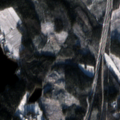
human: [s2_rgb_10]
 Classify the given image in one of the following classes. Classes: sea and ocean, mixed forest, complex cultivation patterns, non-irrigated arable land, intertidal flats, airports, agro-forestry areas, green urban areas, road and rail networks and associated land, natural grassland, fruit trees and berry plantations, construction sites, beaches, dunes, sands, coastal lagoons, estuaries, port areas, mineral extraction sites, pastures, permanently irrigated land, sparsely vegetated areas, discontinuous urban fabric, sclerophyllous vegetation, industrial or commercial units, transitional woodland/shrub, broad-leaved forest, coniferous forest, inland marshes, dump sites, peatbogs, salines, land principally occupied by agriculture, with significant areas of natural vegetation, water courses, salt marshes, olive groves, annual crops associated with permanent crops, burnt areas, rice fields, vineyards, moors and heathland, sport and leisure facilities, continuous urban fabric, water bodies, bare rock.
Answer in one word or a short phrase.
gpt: mixed forest, transitional woodland/shrub